五年级 · 立体几何学
将下面长方体容器中注满水,把这些水全部倒入一个棱长为 5 分米的正方体容器中, 水会溢出 ( )升。

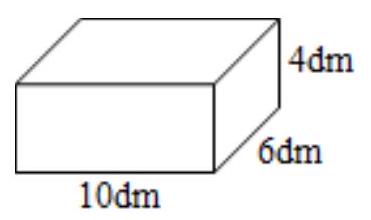
A. 90
B. 115
C. 123

答案: B
解析: 解B

【分析】根据长方体的体积公式求出水的体积是多少，然后根据正方体的体积公式求出正方体容器最多能装多少水, 然后再用水的体积减去正方体容器装下水的体积, 即可求出水溢出的体积。

【详解】 $(10 \times 6 \times 4)-(5 \times 5 \times 5)$

$=240-125$

$=115$ （立方分米）

115 立方分米 $=115$ 升

水会溢出 115 升。

故答案为: B

【点睛】本题考查了长方体和正方体体积公式的灵活应用。